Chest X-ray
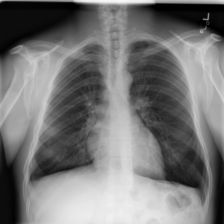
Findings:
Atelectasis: negative
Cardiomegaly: negative
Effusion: negative
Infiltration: negative
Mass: negative
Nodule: negative
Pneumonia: negative
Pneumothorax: negative
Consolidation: negative
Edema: negative
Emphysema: negative
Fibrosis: negative
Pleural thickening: negative
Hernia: negative